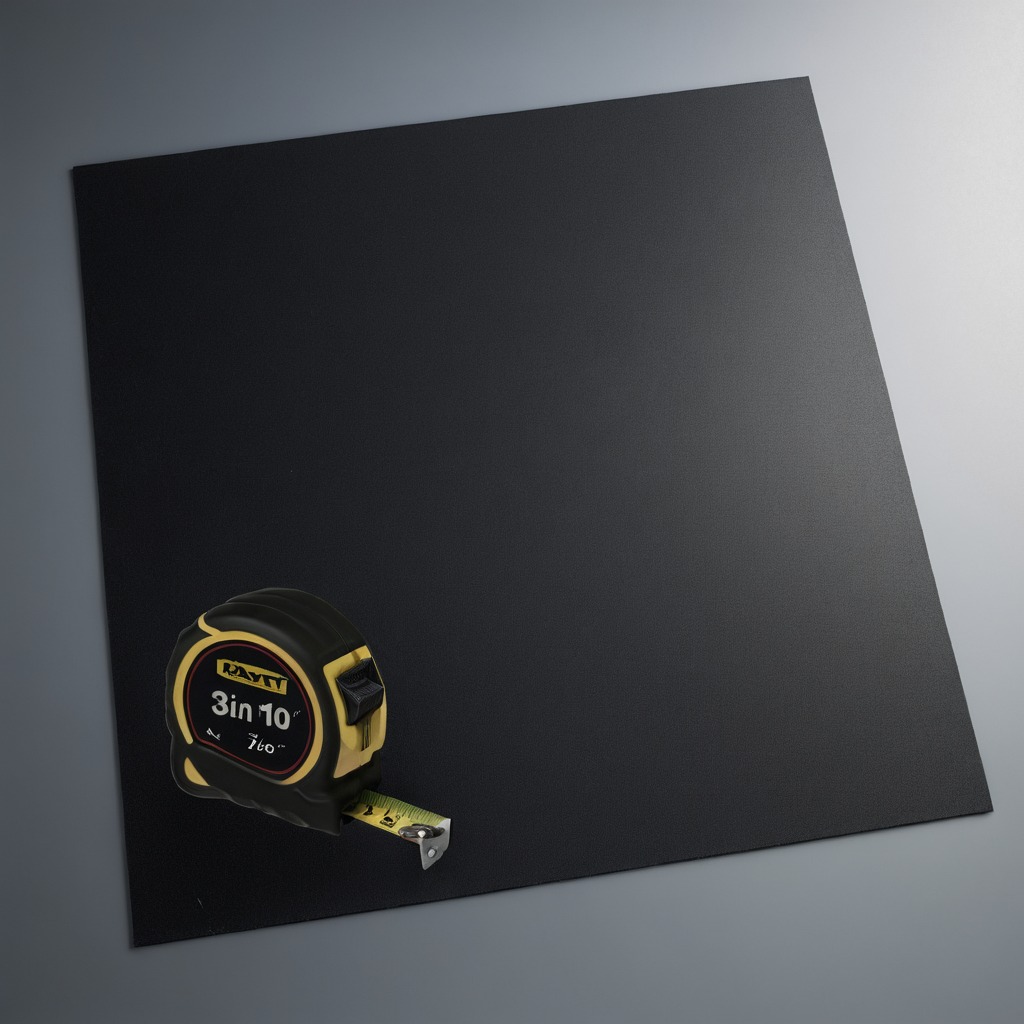
A measuring tape lies on the clean granite tabletop covered with a black rubber mat inside a workshop under bright overhead lighting crisp shadows high clarity worn but beneath the mat